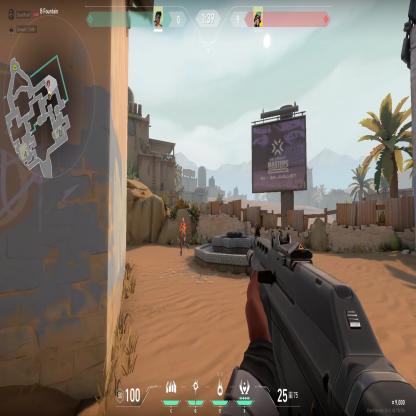
Label: enemy